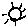
Label: sun